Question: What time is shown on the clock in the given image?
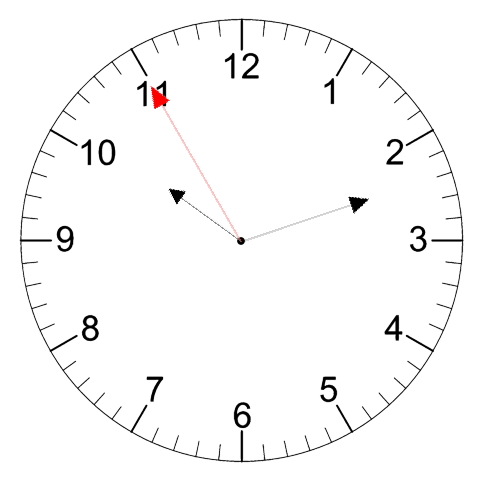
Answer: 10:11:55